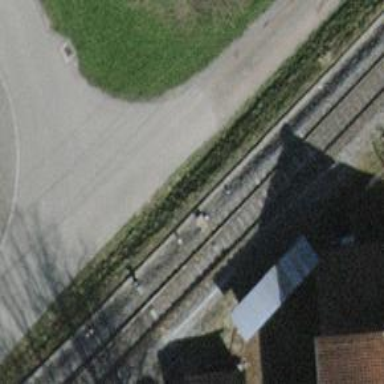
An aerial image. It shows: Single-track electrified railway with contact line.